Question: Here's the question I'm working with
'''
For each pair of expressions, indicate whether A is O, o, O, o, or Th of B.
'''

I understand is pretty much the upper bound and omega is the lower bound and theta is both upper and lower bounds. I'm confused on what small o and small omega infers.
I'm fairly certain that A O of B in a since (n^3) > (n^2), but I'm not sure about everything else.
I was wondering if someone could give me some steps on how to test each one. I've checked on wikipedia and some education sites but it's not very clear and there aren't many examples of testing them.
thanks
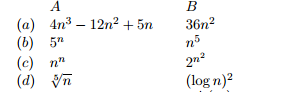
Answer: As taken from <URL>
> The definitions of O-notation and o-notation are similar. The main
difference lies is that in , the bound '0<=f(n)<=c*g(n)'
holds for '"some constant c>0"', BUT ,in , the bound
'0<=f(n)<=o(g(n))' holds for '"all constants c>0"'. In o-notation, the function f(n) becomes insignificant relative to
g(n) as n-> :-
 // for strict little-o notation
'''
lim n-> f(n) / g(n) = c, 'c closer to 0' // for strict Big-O notation
'''
Similarly, for little-omega notation,
'''
lim (x->infinity) f(x)/ g(x) = infinity
'''
Whereas, for strict Big-Omega notation
'''
lim n-> f(n) / g(n) = c, 'c closer to '
'''
So,now going through your questions,
'''
1. lim n-> A(n)/B(n) = lim n-> {(4*n^3 - 12*n^2 + 5*n) / 36*n^2}
= lim n-> (n/9 - ...)
= .
'''
Hence, A(n) is o(B(n)).
'''
2. lim n -> A(n)/B(n) = lim n-> (5^n/n^5)
= lim n-> (5*5*5*...n times)/(n*n*n*n*n)
= Depends on the value of n
'''
Hence, A(n) is O(g(n)).
The other two are being left for you as an exercise. If you have any problem,please leave further a comment. Good luck for solving your problems.